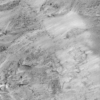
Label: not_dusty